Question: I've been looking for a solution to scrape a site with R for a month without a favorable response.
Here is what I tried on R but the answer remains #NA. I don't know why.
'''
library(rvest)
url<-read_html("https://www.richbourse.com/common/mouvements/technique/SPHC")
col_name<- url%>%
html_nodes("th")%>%
html_text()
data <- url%>%
html_nodes("td") %>%
html_text()
data
#Na
'''
When I tried the following code:
'''
url<-"https://www.richbourse.com/common/mouvements/technique/SPHC"
read_html(url1)
# {html_document}
# <html lang="fr-FR">
# [1] <head>
<meta http-equiv="Content-Type" content="text/html; charset=UTF-8">
<meta name="csrf-para ...
# [2] <body>
<noscript><iframe src="https://www.googletagmanager.com/ns.html?id=GTM-KK5FBSF"height ...
'''
Thanks for all advices. I try another issues to get the table but it remains some little problems.
Code Review : Now it remains only two problems:
1- Change date in date format
2- Catch the trading volume column
Still thinking about it
'''
library("httr")
library(stringr)
library(dplyr)
library(tidyr)
link <- "https://www.richbourse.com/common/mouvements/technique/SPHC"
#Get link
page <- GET(link)
#Data before decoding
page[["content"]]
'''
After decoding and data become as character
'''
page <- content(page,as="text",encoding = 'UTF-8')
page
p=unlist(strsplit(page,split = '
'))
p=unlist(strsplit(p[[641]],split = ':'))
p[2]
##Keeping for emergency
pp<-p[2]
'''
Cleaning data
'''
#To be sure that there is no space in the character
pp1<-gsub(" ", "", pp)
#Remove all second square bracket closer to a comma
pp_split1<-strsplit(pp1, split = "],")
##Transform to data frame
pp_split2<- as.data.frame(pp_split1)
#Use a loop to remove the remaining square brackets in each row
i= 1
for (i in 1 : nrow(pp_split2)){
pp_split2[i,1]<- gsub("\[|\]", "", pp_split2[i,1])
#pp_split2[i,1]<-gsub("\[", "", pp_split2[i,1])
}
#Now transform one column to 5 columns
#And change numbers in integer
colnames(pp_split2)<-c("unique")
pp_split2<-separate(pp_split2, col = unique, into = c("Date", "Open", "High", "Low", "Close"), sep = ",")
pp_split2$Open<-as.numeric(pp_split2$Open)
pp_split2$High<-as.numeric(pp_split2$High)
pp_split2$Low<-as.numeric(pp_split2$Low)
pp_split2$Close<-as.numeric(pp_split2$Close)
### If we want we can transform it to tibble
pp_split3<- as_tibble(pp_split2)
'''

Attached images show How the table looks on the web. Image 1 shows here to click to open data table.
Image 2 present the table. After the scraping i lost the trading volume and all date change to character
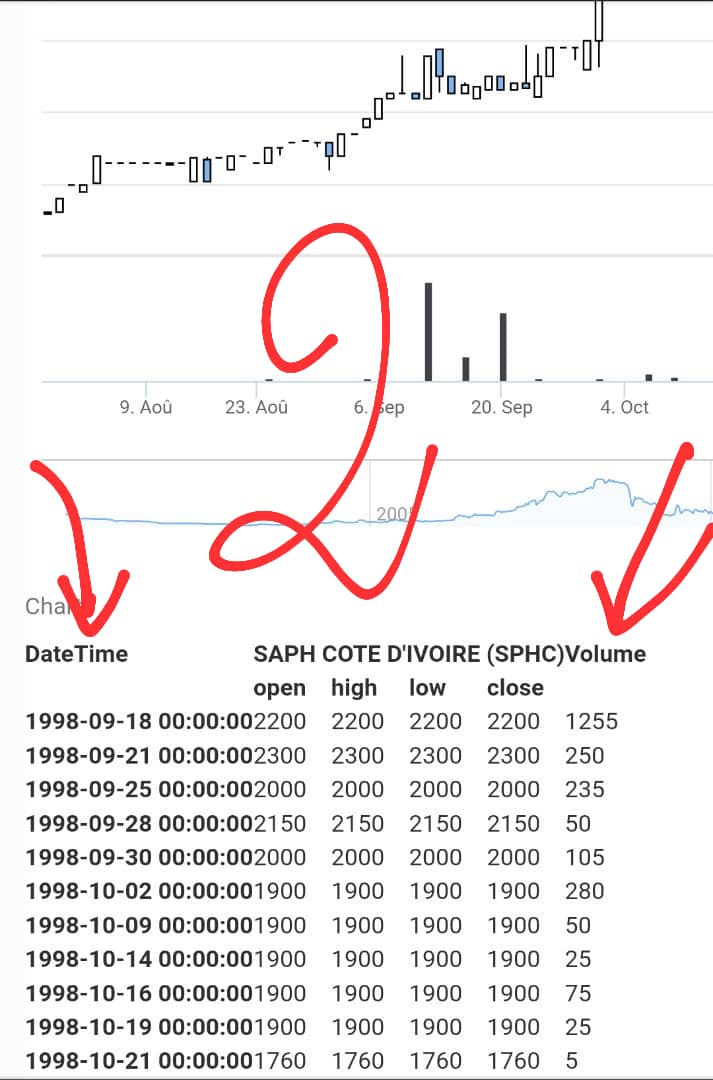
Answer: There doesn't seem to be a node by that name. If you use 'html_elements', which the help page says is the replacement for 'html_nodes', and choose a name that is present in the page, such as "li", you do get results:
'''
url<-read_html("https://www.richbourse.com/common/mouvements/technique/SPHC")
>col_name<- url%>%
html_elements("li")%>%
html_text()
col_name
#------console output-----------
[1] ""
[2] ""
[3] ""
[4] ""
[5] " Newsletter"
[6] " Contact"
[7] " Inscription"
[8] " Connexion"
[9] "Marches Publications officielles
Actualites
Actions
Indices
Obligations
Palmares hebdomadaires"
[10] "Publications officielles"
snipped the remaining 76 items
'''
Also works for the name: "options"
'''
col_name<- url%>%
html_elements("option")%>%
html_text()
col_name
#------------------------
[1] " -- action --" "PALM COTE D'IVOIRE"
[3] "SAPH COTE D'IVOIRE" "SICOR COTE D'IVOIRE"
[5] "SOGB COTE D'IVOIRE" "SUCRIVOIRE COTE D'IVOIRE"
[7] "SETAO COTE D'IVOIRE" "BERNABE COTE D'IVOIRE"
[9] "CFAO MOTORS COTE D'IVOIRE" "SERVAIR ABIDJAN COTE D'IVOIRE"
#---- snipped remaining 39 items-------
'''